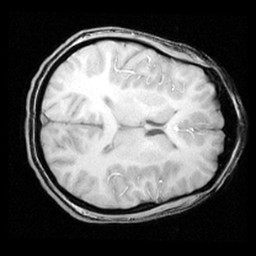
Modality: inplaneT1
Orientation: axial
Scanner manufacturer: ge
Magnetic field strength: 3 T
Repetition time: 0.3 s
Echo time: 0.00348 s